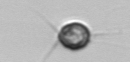
Label: Acanthoica_quattrospina